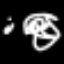
Label: squiggle